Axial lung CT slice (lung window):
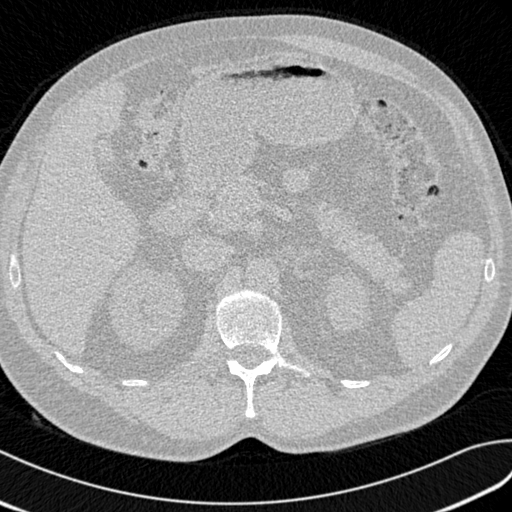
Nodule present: no